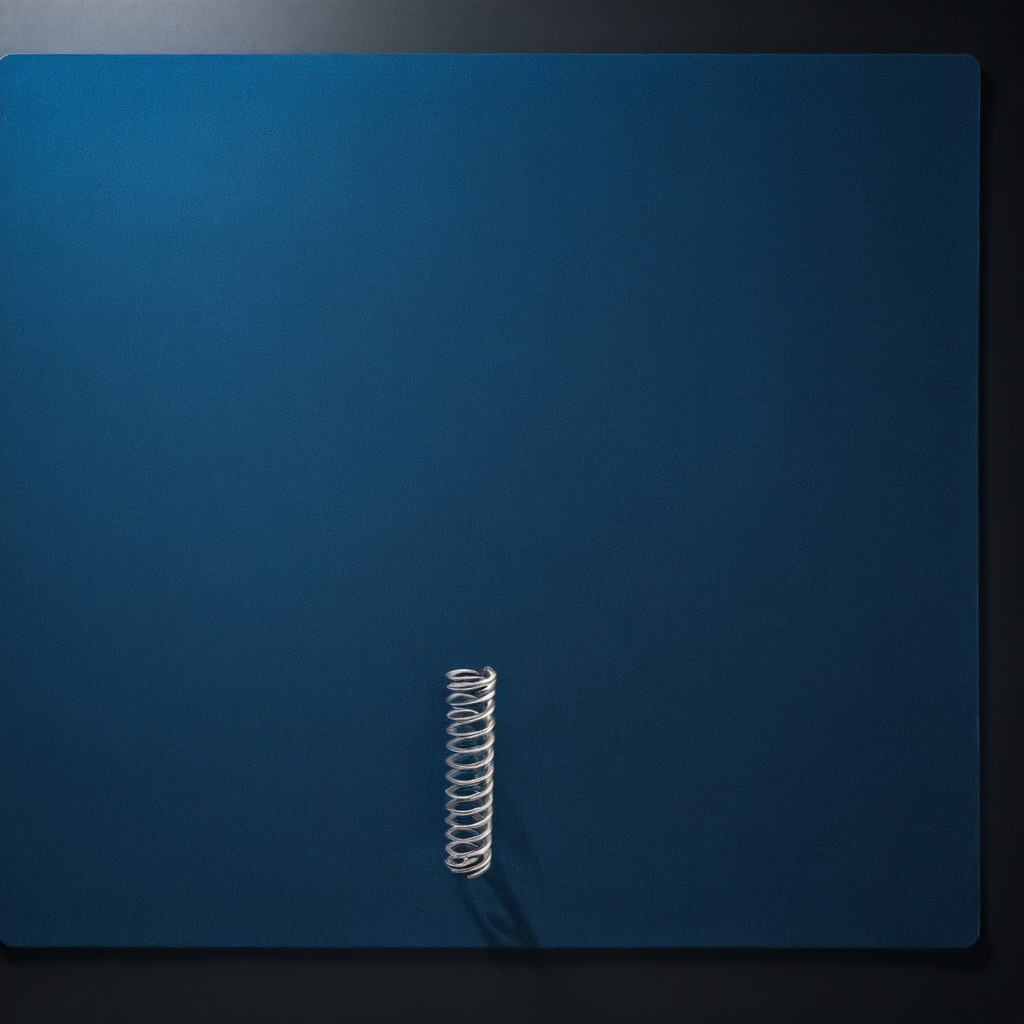
A coiled metal spring is lying on the granite tabletop.